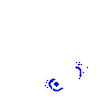
Particle: proton